This is a demodulated (Hilbert-envelope) spectrum computed from a bearing vibration snapshot; the dashed markers indicate where each bearing fault type would appear (BPFO, BPFI, BSF, FTF). Diagnose the bearing from this image, choosing from: normal, inner_race, outer_race, ball.
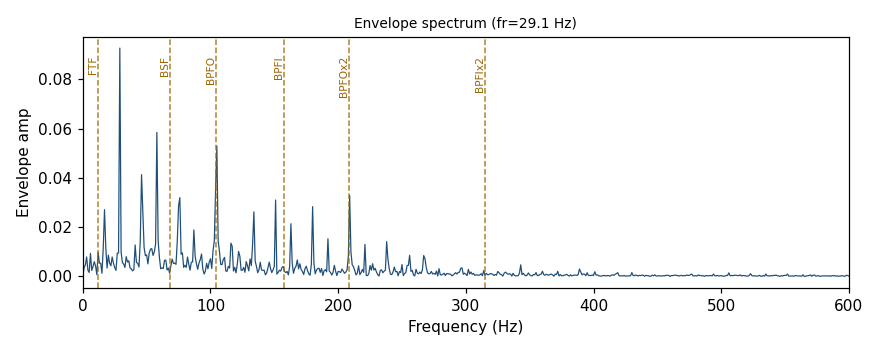
Answer: outer_race